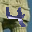
Label: 4